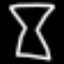
Label: hourglass